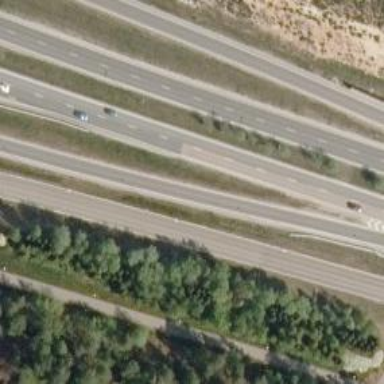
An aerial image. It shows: Trunk link road with asphalt surface. The road has functional class of tertiary.